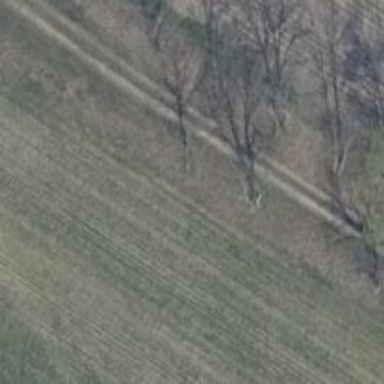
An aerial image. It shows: Row of trees in natural setting.